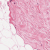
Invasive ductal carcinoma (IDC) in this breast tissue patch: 0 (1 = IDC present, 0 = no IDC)